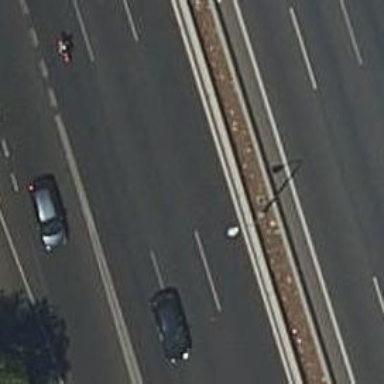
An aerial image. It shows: Motorway.